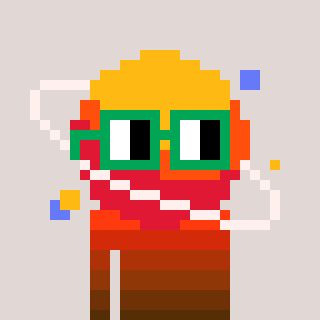
a pixel art character with square green glasses, a saturn-shaped head and a hotbrown-colored body on a warm background